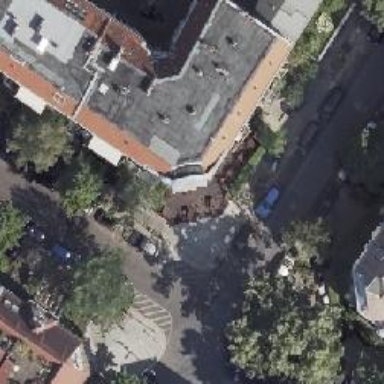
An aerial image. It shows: Restaurant.